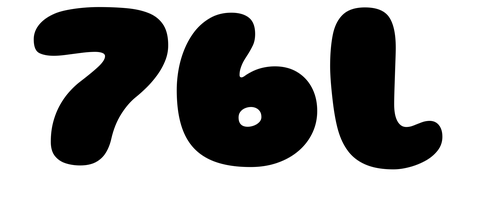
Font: Gluten_Black